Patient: sex F, age 56
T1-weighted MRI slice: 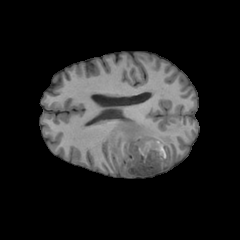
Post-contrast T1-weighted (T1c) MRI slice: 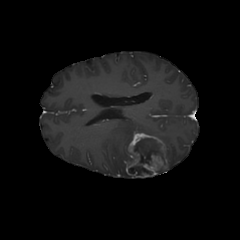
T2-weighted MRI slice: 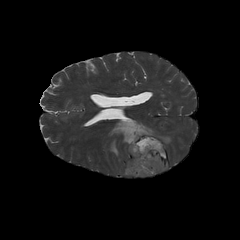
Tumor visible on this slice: yes
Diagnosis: Glioblastoma, IDH-wildtype
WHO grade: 4